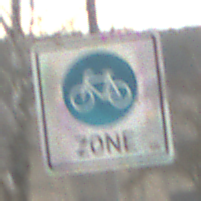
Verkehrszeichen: BeginnFahrradzone
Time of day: MorningAfternoon
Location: Outdoor (Nature)
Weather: PartlyCloudy
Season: Autumn
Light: Natural